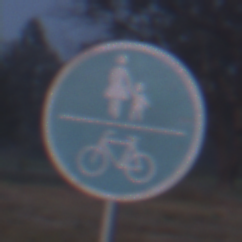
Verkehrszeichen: GemeinsamerGehUndRadweg
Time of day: SunriseSunset
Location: Outdoor (Nature)
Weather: Clear
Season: NotSpecified
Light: Natural